Interaction volume radius: 5 \u00c5
Interaction volume height: 20 \u00c5
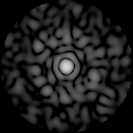
Disorder parameter: 0.8643